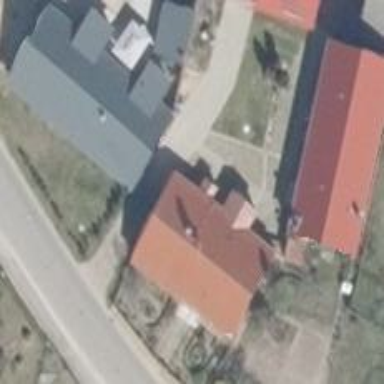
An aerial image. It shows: Gabled roof house.